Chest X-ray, AP view. Patient: 16 years old, sex M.
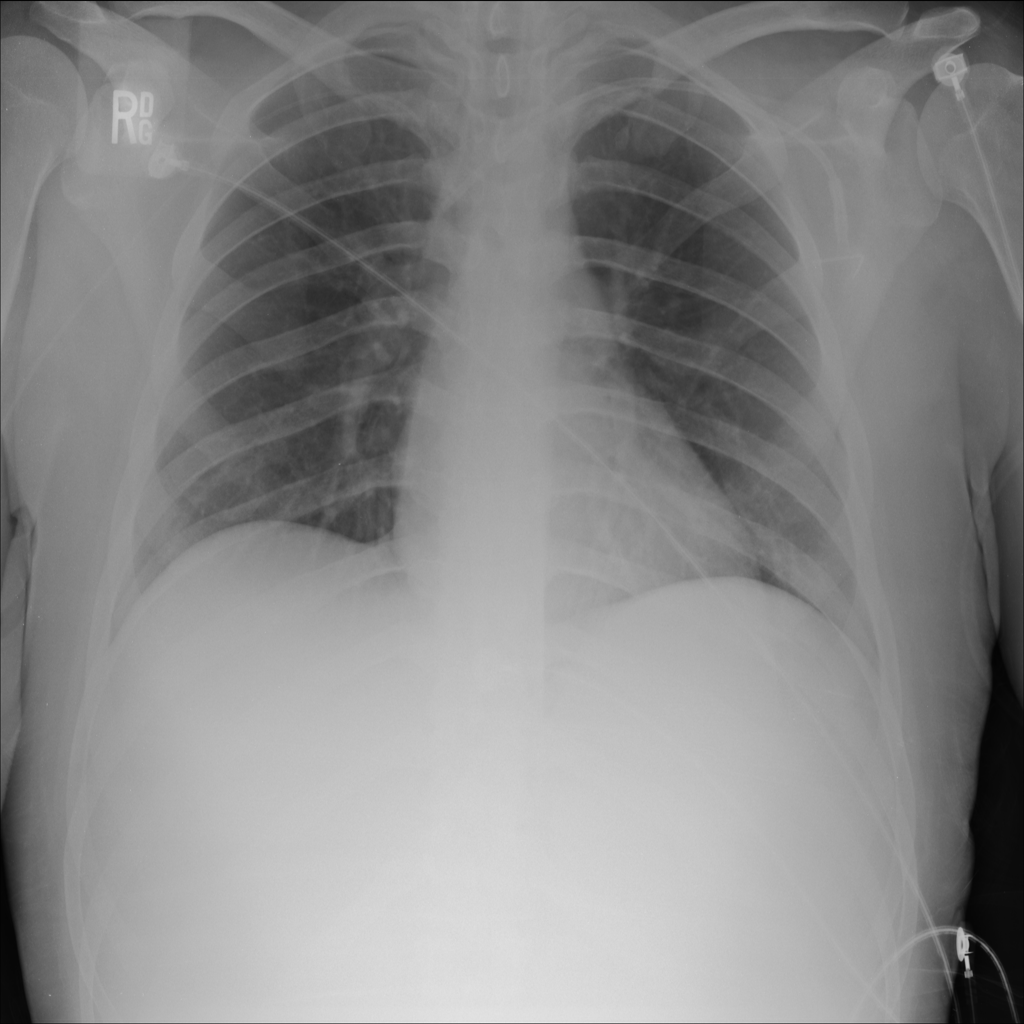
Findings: No Finding